Interaction volume radius: 5 \u00c5
Interaction volume height: 10 \u00c5
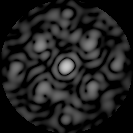
Disorder parameter: 0.5759